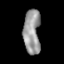
Tissue: skin
Cell type: Epithelial cells
Senescence score: 0.2467
Nuclear area (px): 729
Mean DAPI intensity: 152.536